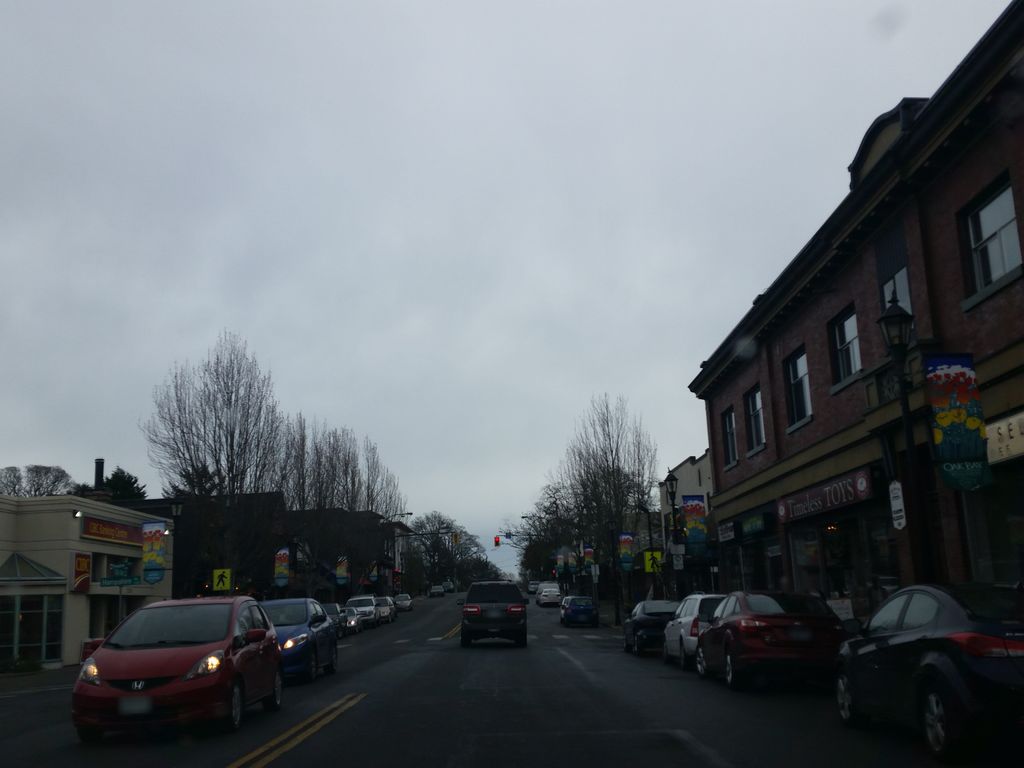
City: victoria